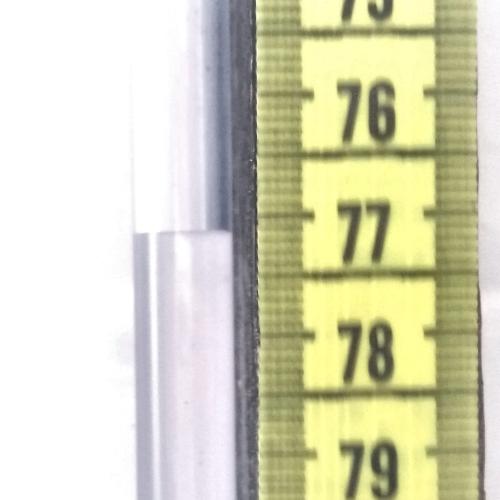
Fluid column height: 77.1 cm